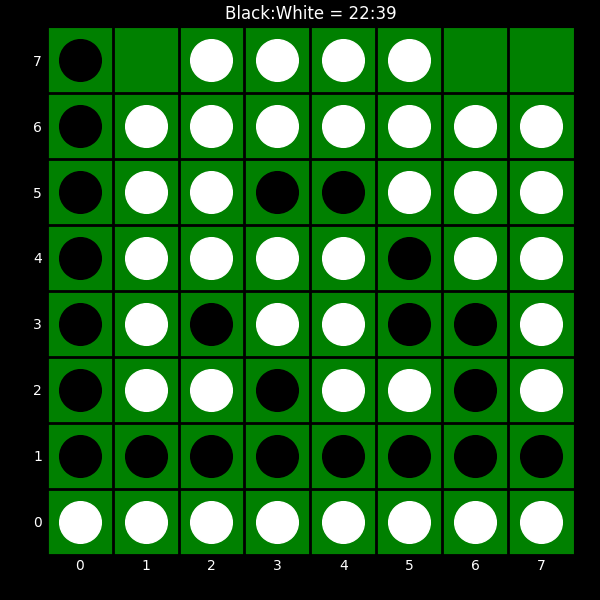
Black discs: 22
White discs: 39